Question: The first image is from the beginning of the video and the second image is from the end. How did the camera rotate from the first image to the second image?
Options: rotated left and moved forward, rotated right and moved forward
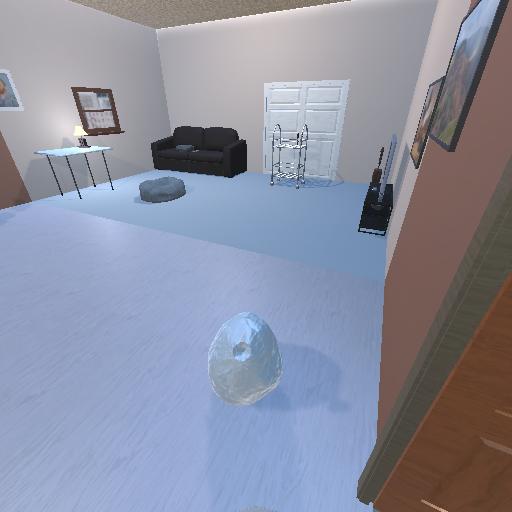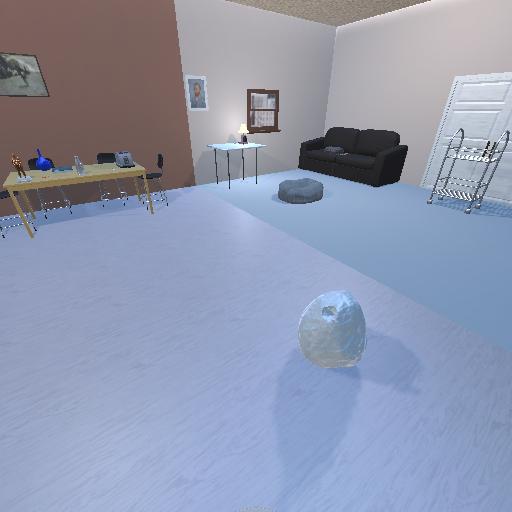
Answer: rotated left and moved forward